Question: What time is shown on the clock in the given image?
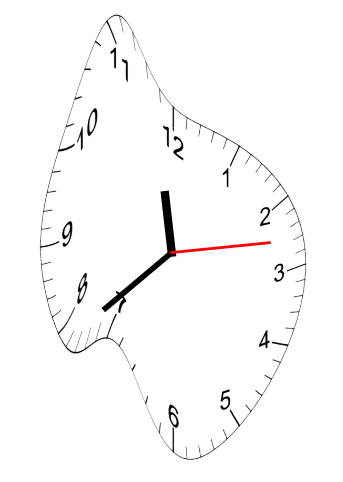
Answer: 11:38:13